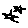
Label: star